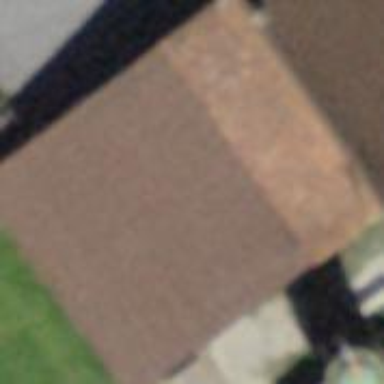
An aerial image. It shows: Barn.